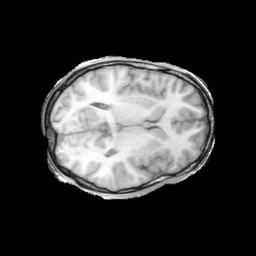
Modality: T1w
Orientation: axial
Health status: ill
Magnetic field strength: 3 T